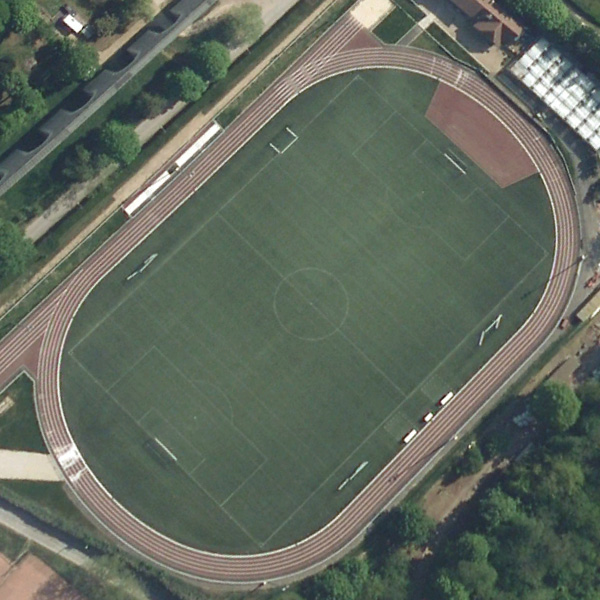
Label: Playground